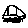
Label: car